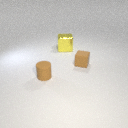
large yellow metal cube behind small brown rubber cube